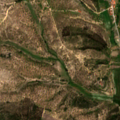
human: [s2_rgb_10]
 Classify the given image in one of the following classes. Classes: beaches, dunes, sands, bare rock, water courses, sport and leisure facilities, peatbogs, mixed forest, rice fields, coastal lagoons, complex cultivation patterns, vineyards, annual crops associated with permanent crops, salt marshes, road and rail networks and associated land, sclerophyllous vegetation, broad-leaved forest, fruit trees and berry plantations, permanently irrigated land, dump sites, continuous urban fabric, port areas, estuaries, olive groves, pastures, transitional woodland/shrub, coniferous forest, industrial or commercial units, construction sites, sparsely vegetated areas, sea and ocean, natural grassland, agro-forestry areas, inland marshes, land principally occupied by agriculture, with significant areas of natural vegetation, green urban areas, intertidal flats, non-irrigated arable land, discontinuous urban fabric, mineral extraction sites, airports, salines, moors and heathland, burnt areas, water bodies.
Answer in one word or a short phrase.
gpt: complex cultivation patterns, land principally occupied by agriculture, with significant areas of natural vegetation, broad-leaved forest, mixed forest, transitional woodland/shrub